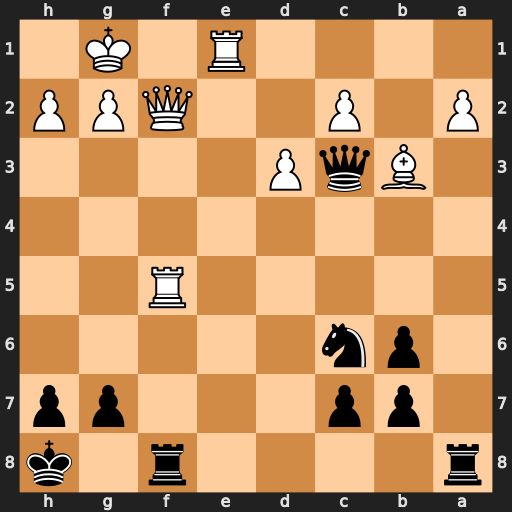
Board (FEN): r4r1k/1pp3pp/1pn5/5R2/8/1BqP4/P1P2QPP/4R1K1
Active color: b
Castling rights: -
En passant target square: -
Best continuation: Rxf5 Qxf5 Qxe1+